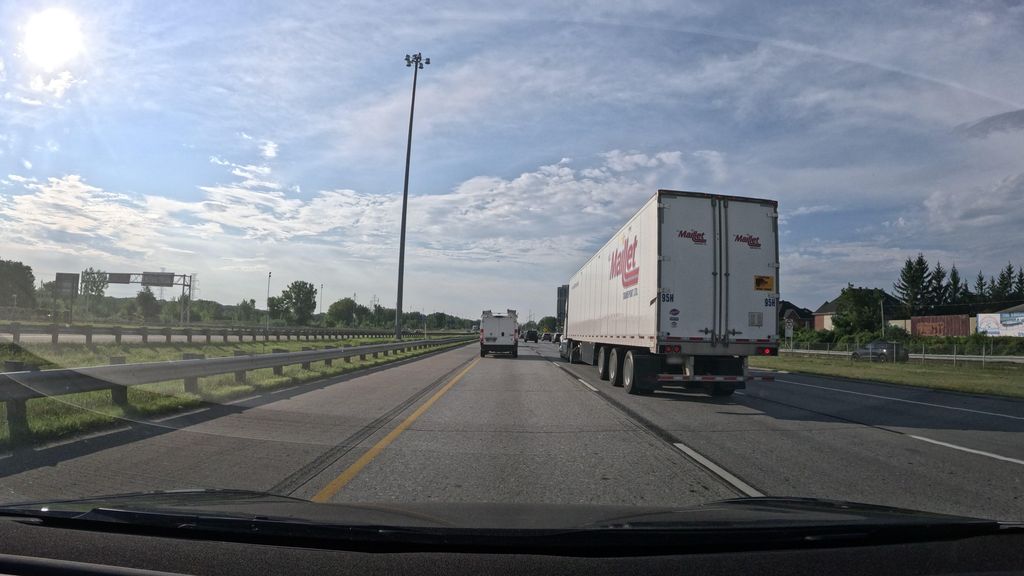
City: montreal